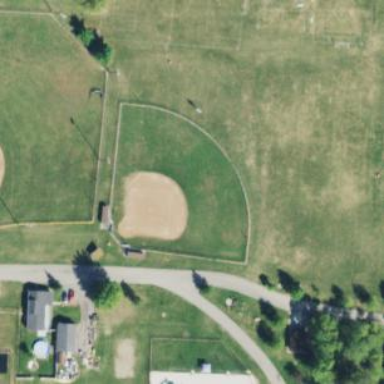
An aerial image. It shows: Baseball pitch for leisure land.